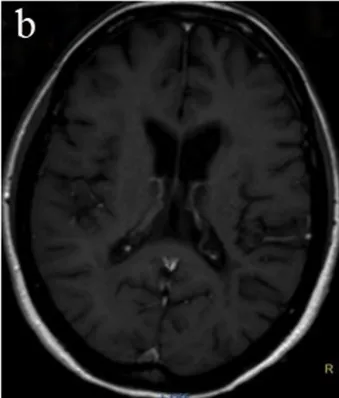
Absence of gadolinium enhancement.
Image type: radiology (mri)